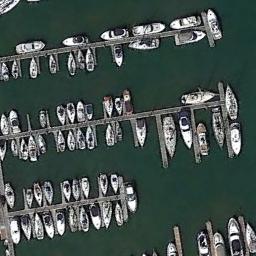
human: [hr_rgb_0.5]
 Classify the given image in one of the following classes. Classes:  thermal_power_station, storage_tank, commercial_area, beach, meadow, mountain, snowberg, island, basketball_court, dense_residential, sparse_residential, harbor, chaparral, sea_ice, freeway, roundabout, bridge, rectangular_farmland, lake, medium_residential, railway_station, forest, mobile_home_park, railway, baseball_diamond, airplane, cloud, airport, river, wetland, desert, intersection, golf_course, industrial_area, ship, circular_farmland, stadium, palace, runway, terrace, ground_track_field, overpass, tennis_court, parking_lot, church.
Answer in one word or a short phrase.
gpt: harbor